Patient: sex M, age 47
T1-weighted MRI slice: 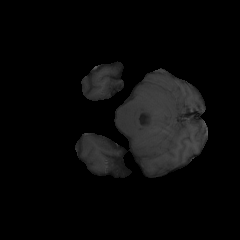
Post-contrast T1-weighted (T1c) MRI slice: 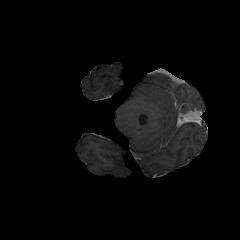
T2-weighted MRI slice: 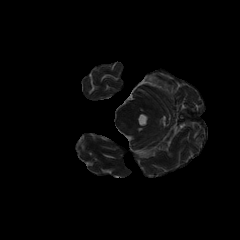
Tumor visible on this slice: no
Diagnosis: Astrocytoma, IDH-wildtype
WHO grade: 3